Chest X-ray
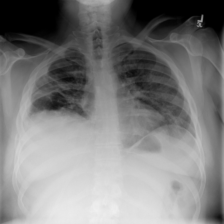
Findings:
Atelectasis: negative
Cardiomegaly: negative
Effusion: negative
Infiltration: negative
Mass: negative
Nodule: negative
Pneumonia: negative
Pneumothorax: negative
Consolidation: negative
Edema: negative
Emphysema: negative
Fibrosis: negative
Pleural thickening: negative
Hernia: negative